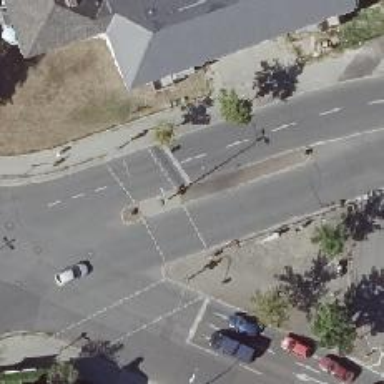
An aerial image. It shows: Road with traffic signals.